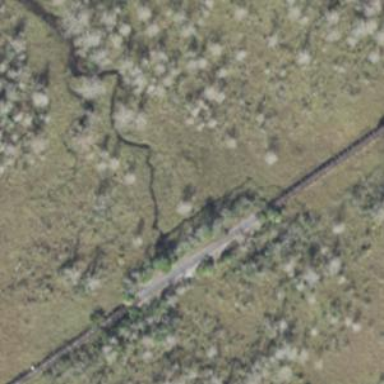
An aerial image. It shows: Disused railway bridge.